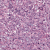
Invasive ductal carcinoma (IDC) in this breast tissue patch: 1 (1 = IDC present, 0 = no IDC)